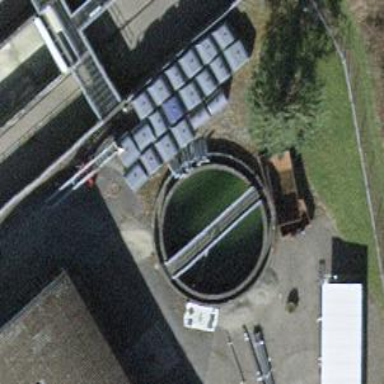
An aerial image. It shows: View of wastewater plant.